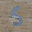
Label: 5